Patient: sex M, age 57
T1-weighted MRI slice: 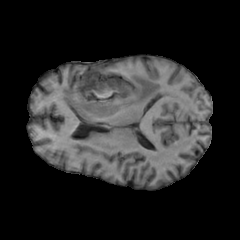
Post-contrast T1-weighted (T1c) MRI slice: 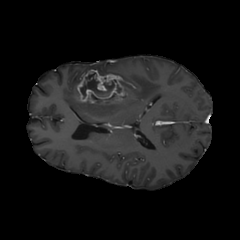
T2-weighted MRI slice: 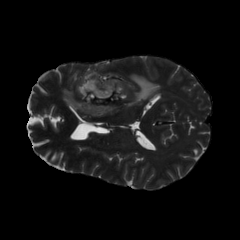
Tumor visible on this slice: yes
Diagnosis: Glioblastoma, IDH-wildtype
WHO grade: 4